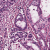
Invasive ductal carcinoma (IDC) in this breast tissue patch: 0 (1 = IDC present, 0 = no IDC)